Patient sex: M
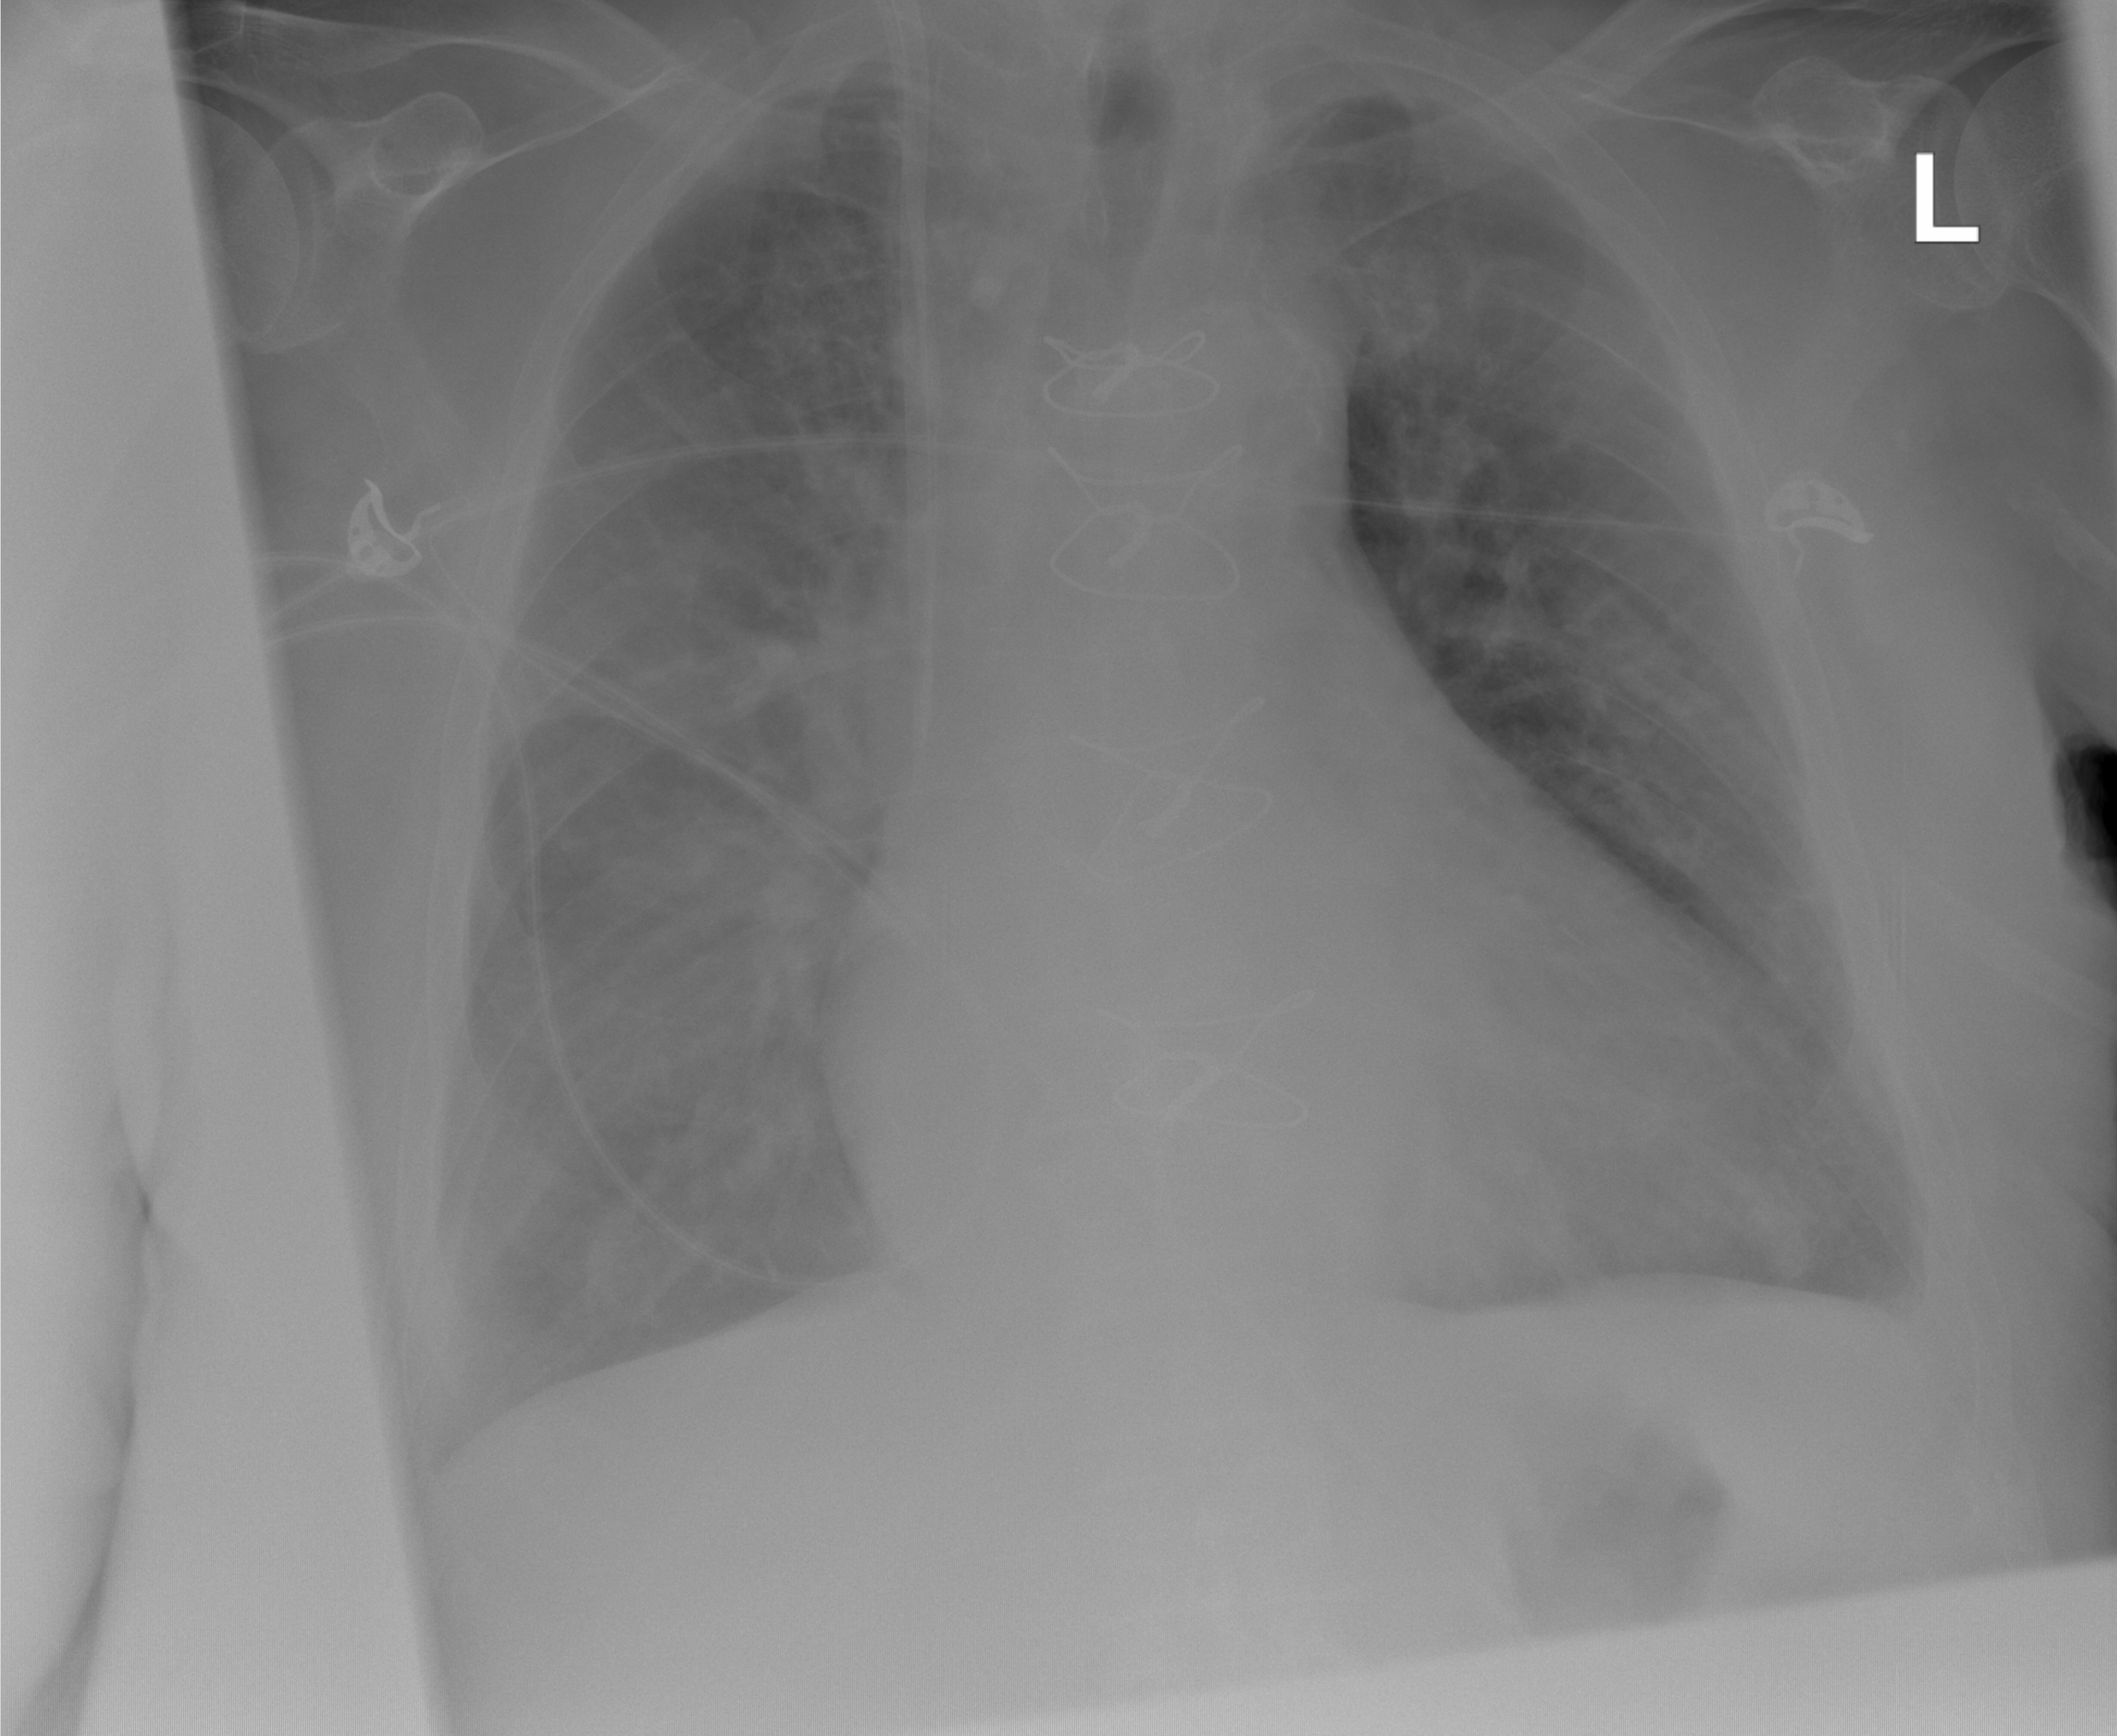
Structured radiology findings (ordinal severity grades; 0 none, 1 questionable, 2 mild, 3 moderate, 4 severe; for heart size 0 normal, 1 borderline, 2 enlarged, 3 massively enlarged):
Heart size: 1
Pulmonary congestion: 2
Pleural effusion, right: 2
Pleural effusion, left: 2
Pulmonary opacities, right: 2
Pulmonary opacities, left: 2
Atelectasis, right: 2
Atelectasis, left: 0